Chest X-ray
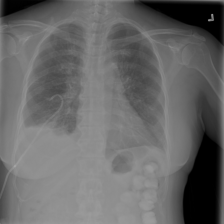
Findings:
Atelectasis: negative
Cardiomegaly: negative
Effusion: positive
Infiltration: positive
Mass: negative
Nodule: negative
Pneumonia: negative
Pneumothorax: negative
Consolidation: negative
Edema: negative
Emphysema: negative
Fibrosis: negative
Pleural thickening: negative
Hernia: negative